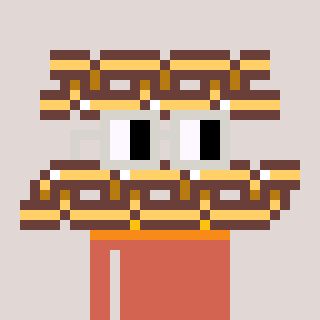
a pixel art character with square light gray glasses, a chain-shaped head and a peachy-colored body on a warm background